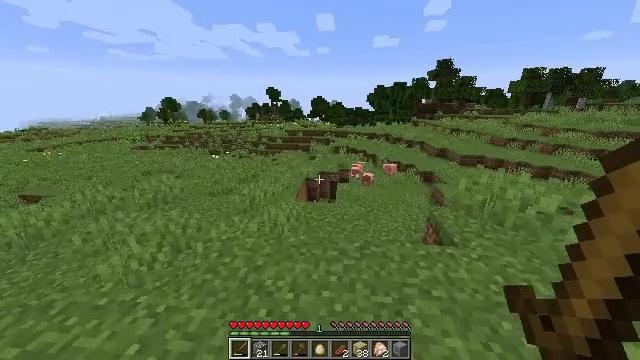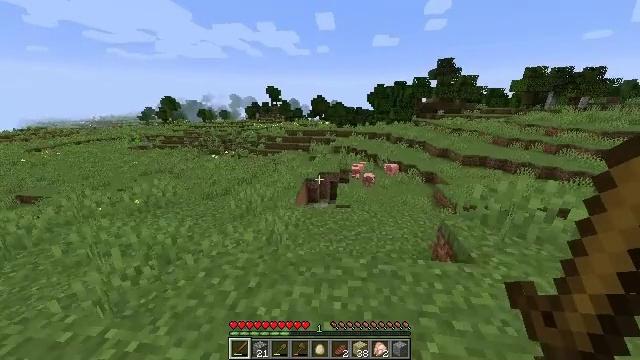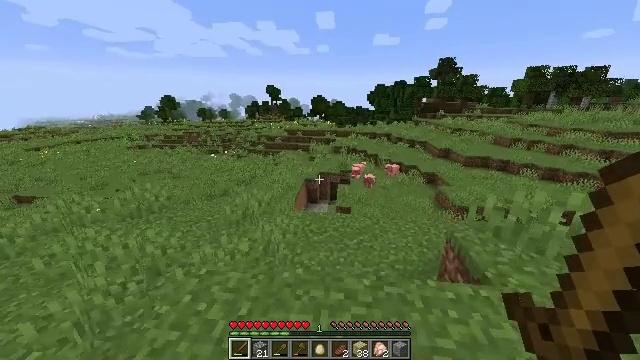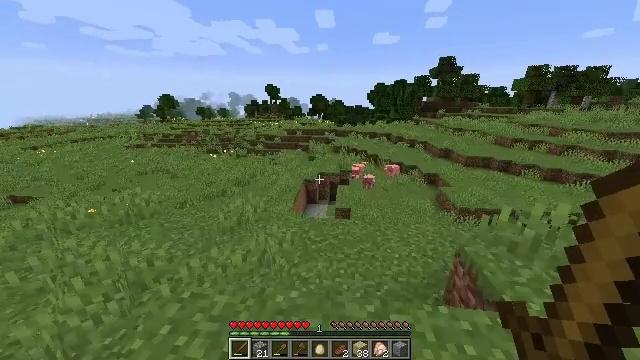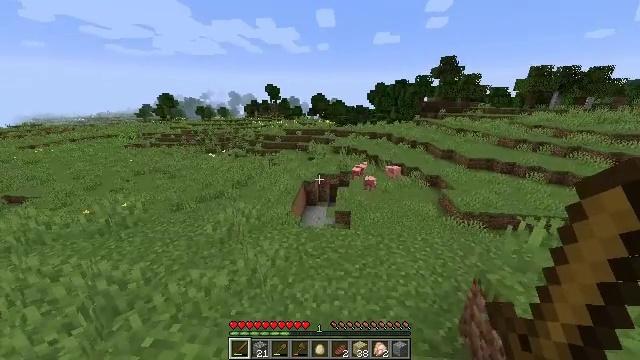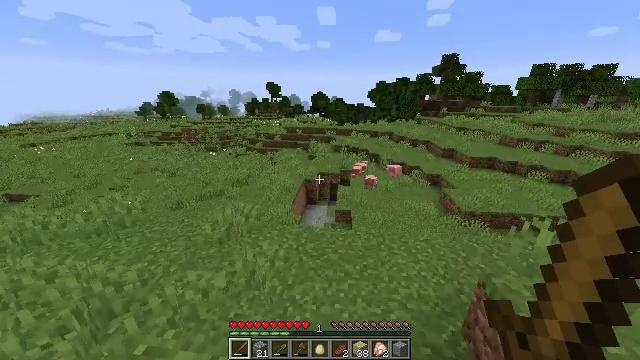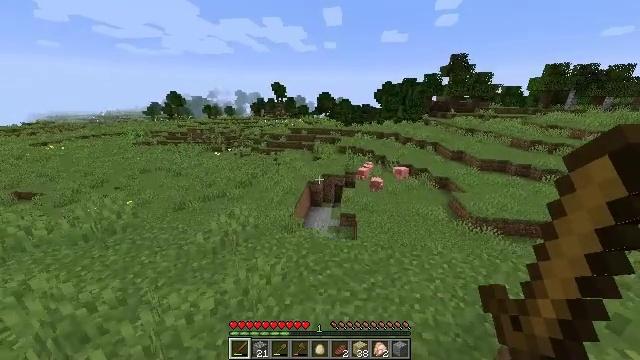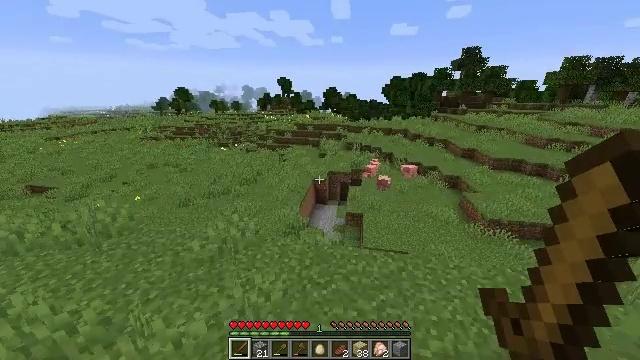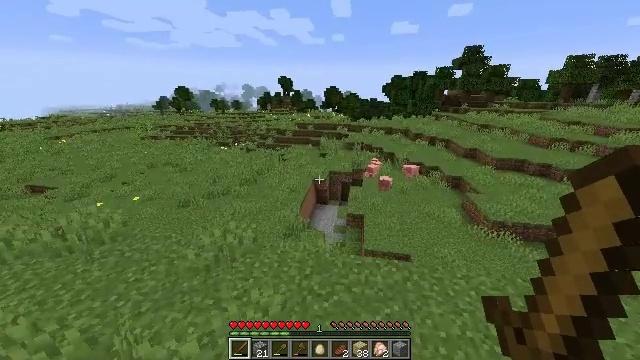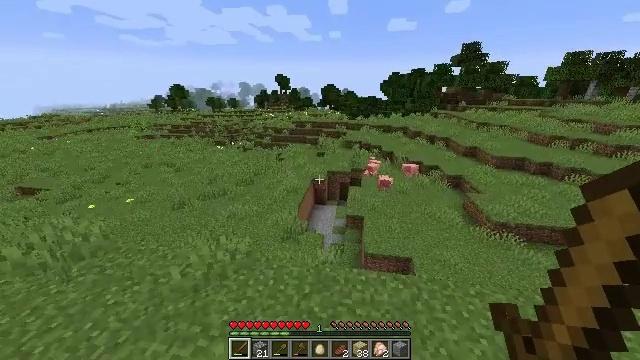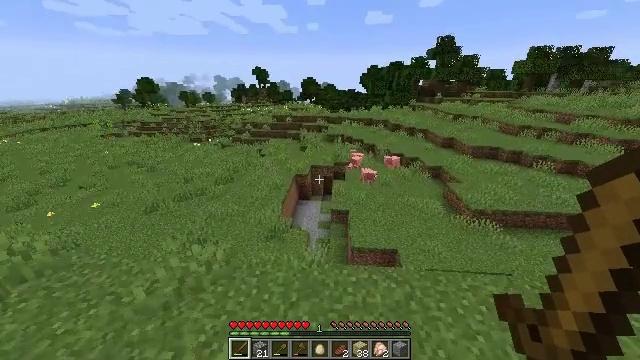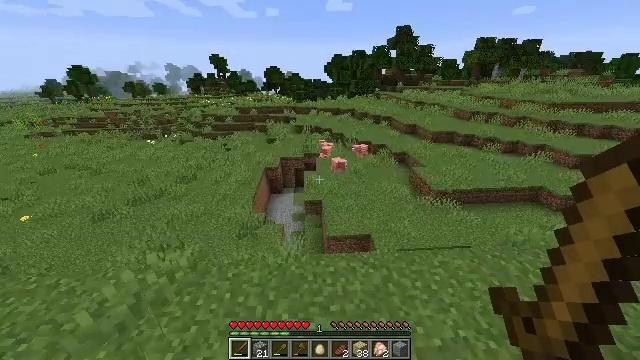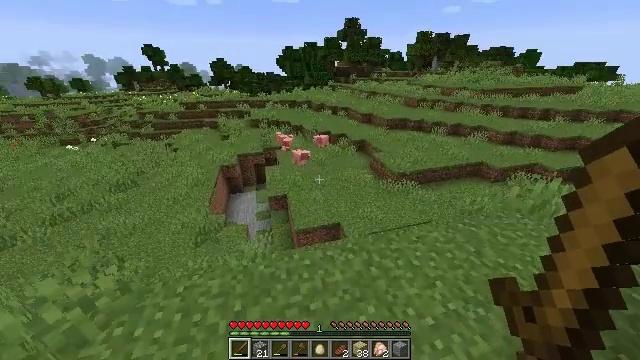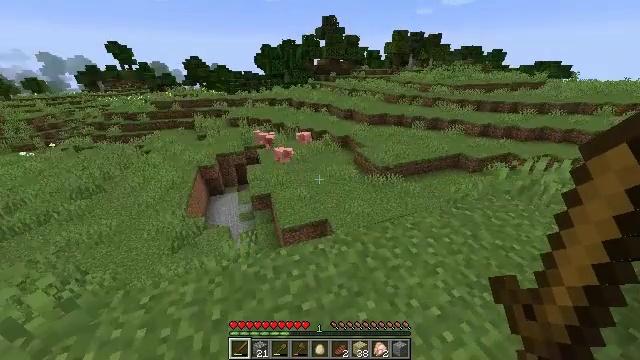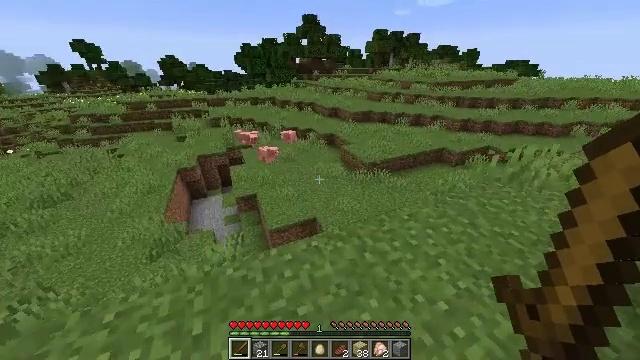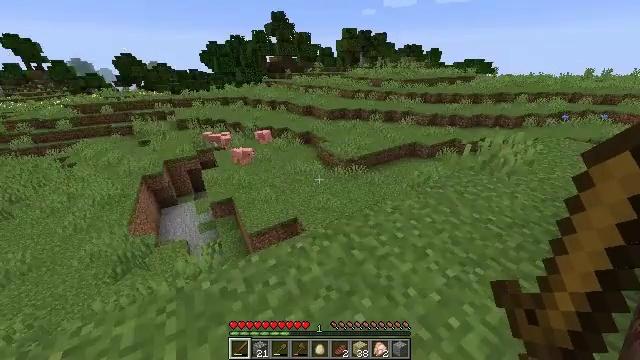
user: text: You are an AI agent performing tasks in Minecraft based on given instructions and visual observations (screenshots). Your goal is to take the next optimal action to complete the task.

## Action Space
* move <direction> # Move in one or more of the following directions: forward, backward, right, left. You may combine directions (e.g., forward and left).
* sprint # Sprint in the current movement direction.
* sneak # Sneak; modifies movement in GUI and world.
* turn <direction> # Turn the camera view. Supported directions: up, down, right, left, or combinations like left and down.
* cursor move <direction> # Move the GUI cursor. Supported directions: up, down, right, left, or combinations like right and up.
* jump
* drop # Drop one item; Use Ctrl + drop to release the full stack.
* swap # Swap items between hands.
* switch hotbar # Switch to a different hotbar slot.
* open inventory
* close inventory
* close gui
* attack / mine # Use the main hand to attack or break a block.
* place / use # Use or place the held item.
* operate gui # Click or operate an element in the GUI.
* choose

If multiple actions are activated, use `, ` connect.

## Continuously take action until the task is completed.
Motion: motion action
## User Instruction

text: Harvest birch leaves for decorations.
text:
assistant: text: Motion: move forward, sprint
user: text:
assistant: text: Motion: move forward, sprint
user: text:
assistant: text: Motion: move forward, sprint
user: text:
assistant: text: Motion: move forward, sprint
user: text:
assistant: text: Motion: move forward, sprint
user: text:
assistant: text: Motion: move forward, sprint, turn left
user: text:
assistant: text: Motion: move forward, sprint, turn left
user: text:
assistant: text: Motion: move forward, sprint
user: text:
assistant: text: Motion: move forward, sprint
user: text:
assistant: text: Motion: move forward, sprint, turn right and down
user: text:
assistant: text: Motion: move forward, sprint, turn right and down
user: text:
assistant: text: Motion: move forward, sprint, turn right and down
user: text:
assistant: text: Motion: move forward, sprint, turn right
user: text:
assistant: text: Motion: move forward, sprint, turn right
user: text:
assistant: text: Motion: move forward, sprint, turn right
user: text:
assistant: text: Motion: move forward, sprint, turn right
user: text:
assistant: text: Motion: move forward, sprint, turn right
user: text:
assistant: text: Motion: move forward, sprint, turn right
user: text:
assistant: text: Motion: move forward, sprint, turn right
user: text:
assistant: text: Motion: move forward, sprint, turn right
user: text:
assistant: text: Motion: move forward, sprint, turn right
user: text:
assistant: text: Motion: move forward, sprint, turn right
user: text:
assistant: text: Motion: move forward, sprint
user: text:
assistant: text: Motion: move forward, sprint
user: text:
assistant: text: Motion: move forward, sprint
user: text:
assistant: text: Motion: move forward, sprint, turn left
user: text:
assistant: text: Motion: move forward, sprint, turn left
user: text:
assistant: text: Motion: move forward, sprint, turn left
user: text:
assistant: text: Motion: move forward, sprint, turn left
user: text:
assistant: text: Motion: move forward, sprint, turn left